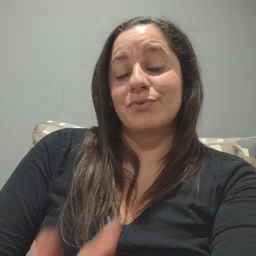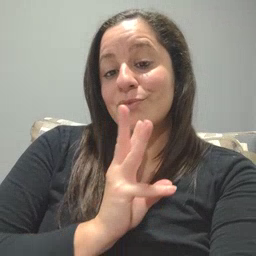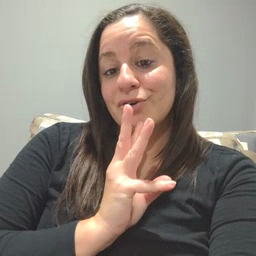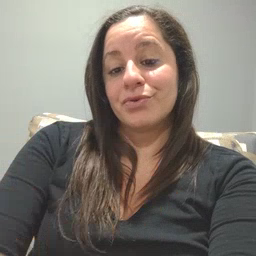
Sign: water